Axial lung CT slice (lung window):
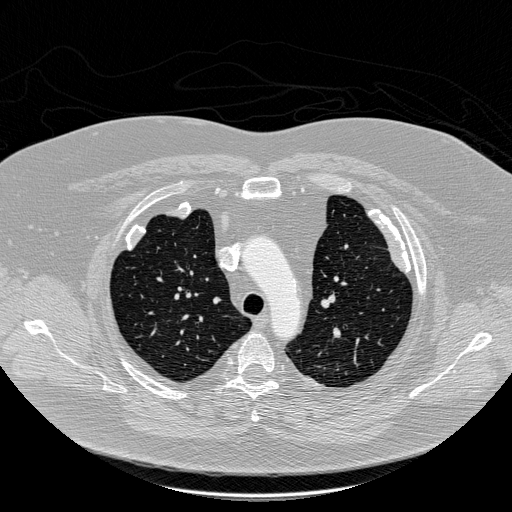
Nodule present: no